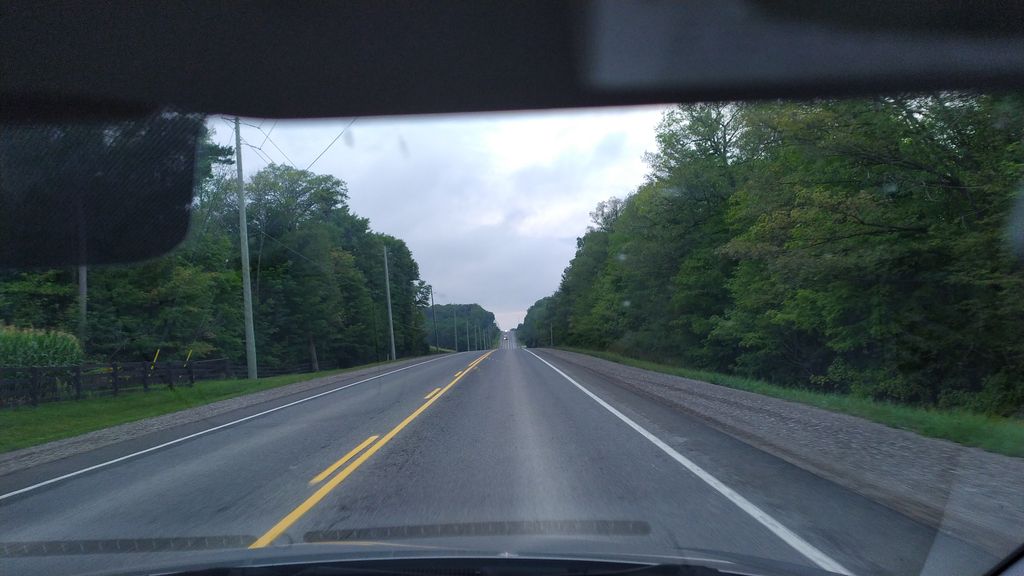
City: kitchener-waterloo